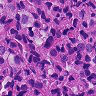
Metastatic tissue present: yes